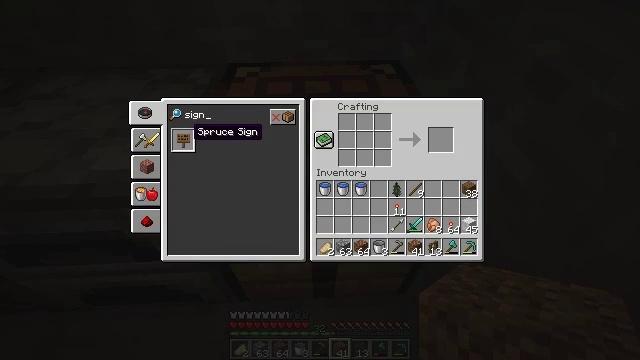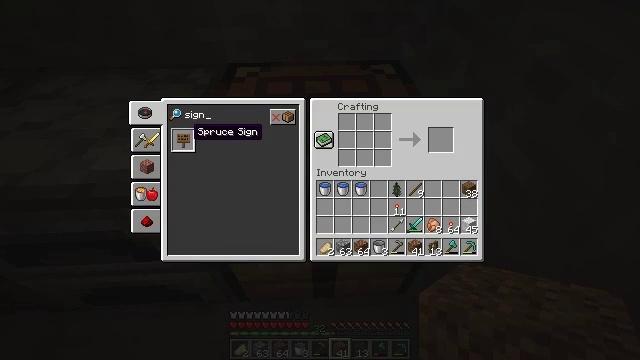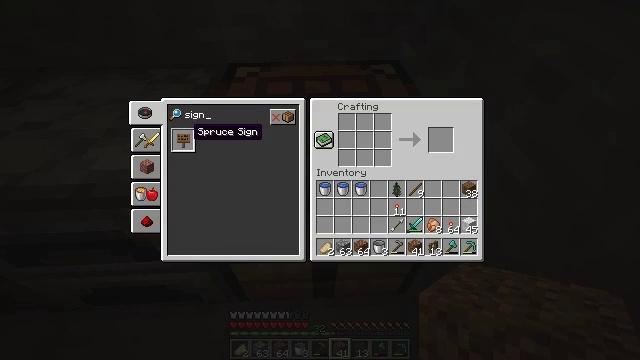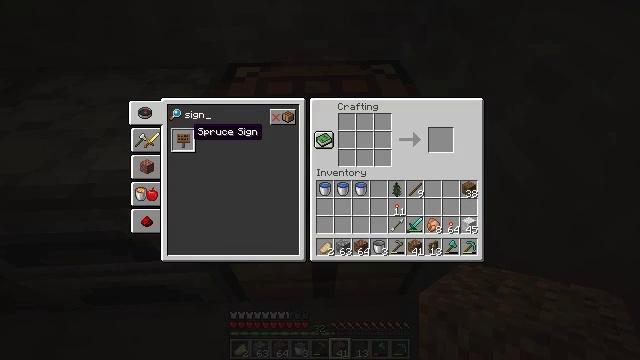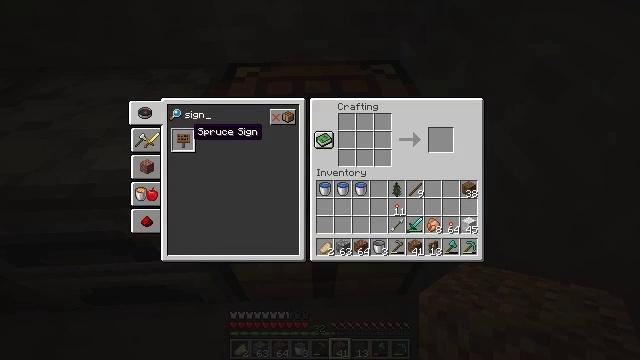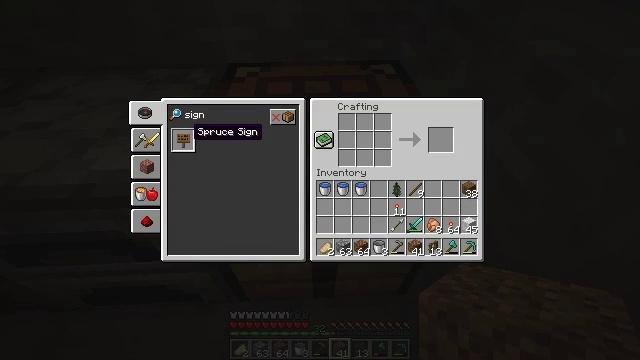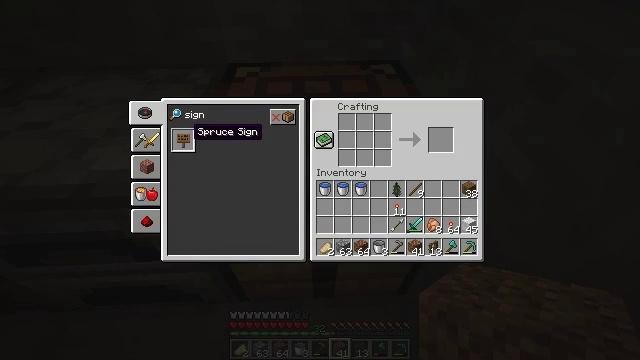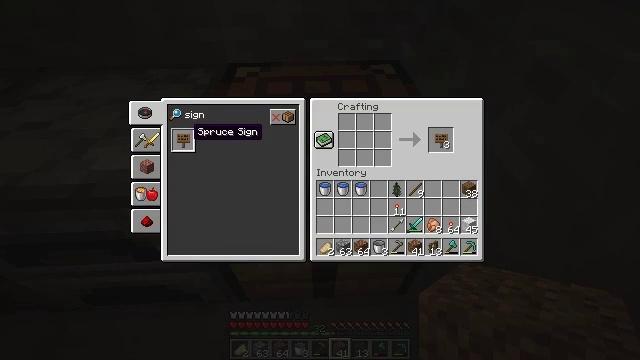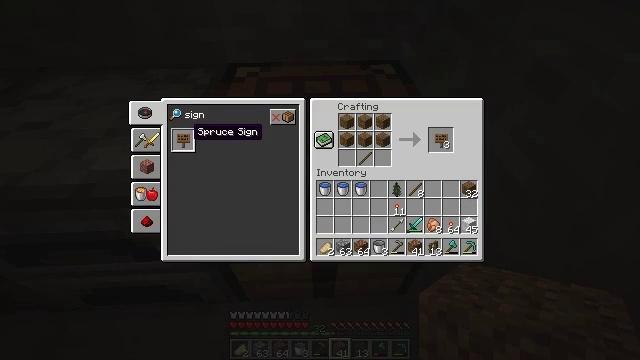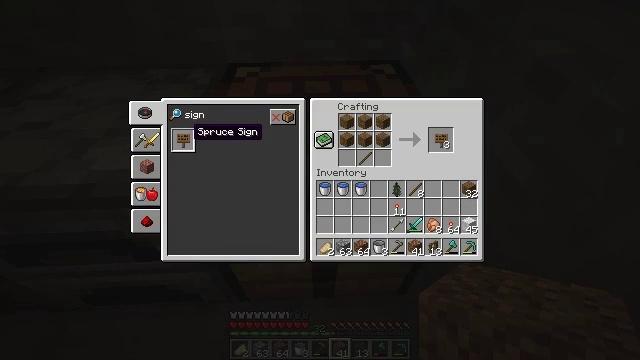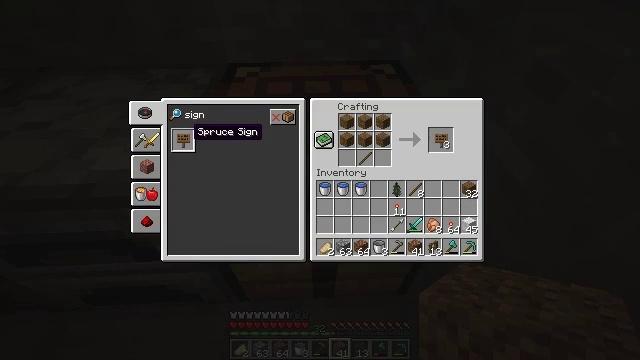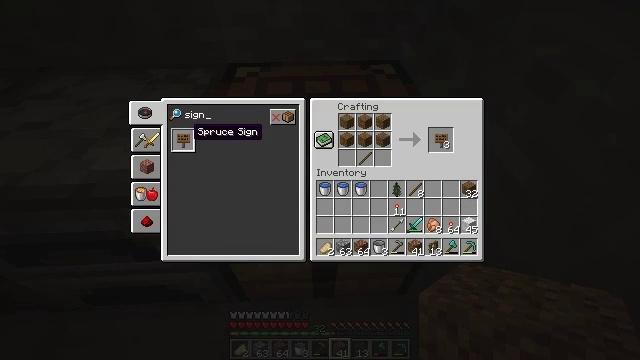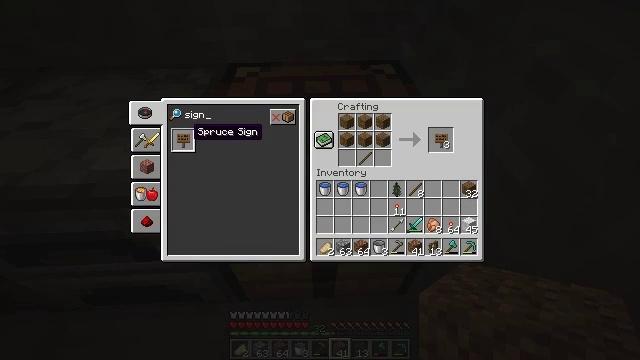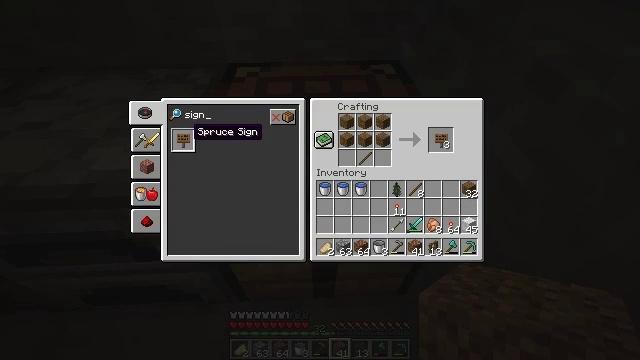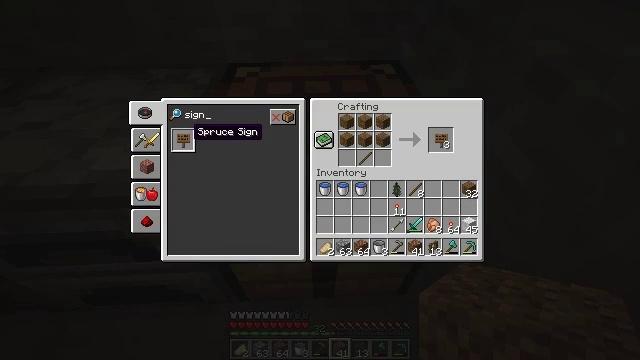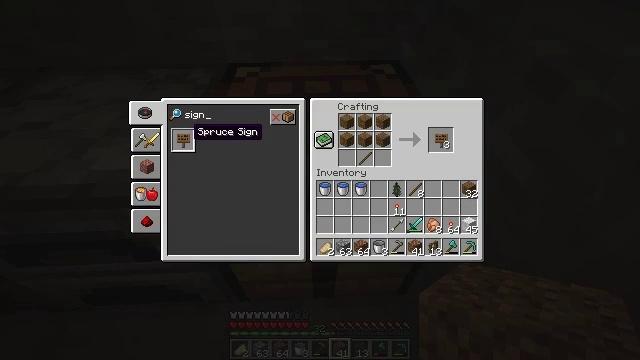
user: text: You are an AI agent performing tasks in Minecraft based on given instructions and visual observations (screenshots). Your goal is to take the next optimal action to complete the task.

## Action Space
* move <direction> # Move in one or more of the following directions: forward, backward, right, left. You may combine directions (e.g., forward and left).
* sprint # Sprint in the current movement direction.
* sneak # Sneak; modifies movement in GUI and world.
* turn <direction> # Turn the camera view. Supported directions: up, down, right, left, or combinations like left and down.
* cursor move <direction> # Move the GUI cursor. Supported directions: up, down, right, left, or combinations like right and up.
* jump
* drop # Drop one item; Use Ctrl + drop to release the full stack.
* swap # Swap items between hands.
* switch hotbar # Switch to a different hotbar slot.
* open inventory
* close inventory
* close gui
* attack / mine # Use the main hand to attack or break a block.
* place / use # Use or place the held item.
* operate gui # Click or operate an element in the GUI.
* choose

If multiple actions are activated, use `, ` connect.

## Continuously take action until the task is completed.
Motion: motion action
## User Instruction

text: Use wooden planks to craft a spruce sign.
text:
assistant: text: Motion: no_op
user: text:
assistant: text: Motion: attack / mine
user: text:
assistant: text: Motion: attack / mine
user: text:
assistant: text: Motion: attack / mine
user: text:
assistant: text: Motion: no_op
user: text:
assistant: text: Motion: no_op
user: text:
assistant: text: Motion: no_op
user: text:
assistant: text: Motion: no_op
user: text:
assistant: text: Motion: no_op
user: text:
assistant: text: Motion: no_op
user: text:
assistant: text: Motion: no_op
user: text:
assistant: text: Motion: no_op
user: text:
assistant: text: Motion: no_op
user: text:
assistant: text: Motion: no_op
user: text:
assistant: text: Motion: no_op
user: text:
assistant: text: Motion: no_op
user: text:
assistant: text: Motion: no_op
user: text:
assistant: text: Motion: no_op
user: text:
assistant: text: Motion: no_op
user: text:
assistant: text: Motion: no_op
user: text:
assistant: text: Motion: no_op
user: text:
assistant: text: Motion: no_op
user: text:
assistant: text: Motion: no_op
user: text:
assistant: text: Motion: no_op
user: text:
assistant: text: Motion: no_op
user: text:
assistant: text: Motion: no_op
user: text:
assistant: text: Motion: no_op
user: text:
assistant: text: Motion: no_op
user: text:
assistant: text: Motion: turn right
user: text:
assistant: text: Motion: turn right